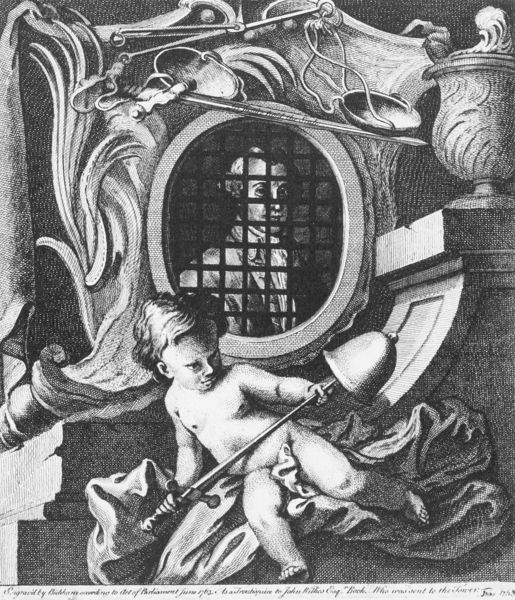
Titel: John Wilkes im Tower
Künstler: George Bickham
Schlagwörter: mann, nackt, fenster, tuch, wand, böse, rahmen, portrait, porträt, gitter, schnur, stoff, kind, engel, putte, vase, grafik, junge, waage, hass, schwert, säbel, gefängnis, kerker, glocke, vergittert, wut, zorn